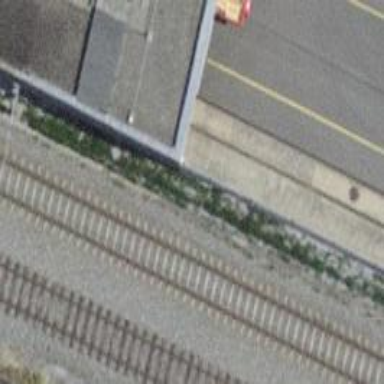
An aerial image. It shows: Single railway spur track.